Interaction volume radius: 10 \u00c5
Interaction volume height: 10 \u00c5
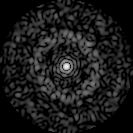
Disorder parameter: 0.8629